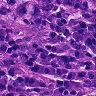
Metastatic tissue present: no